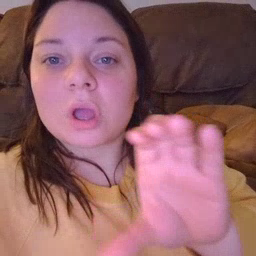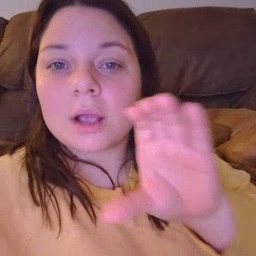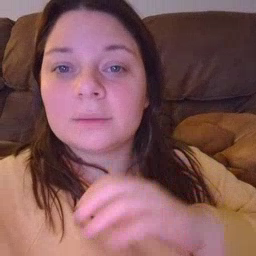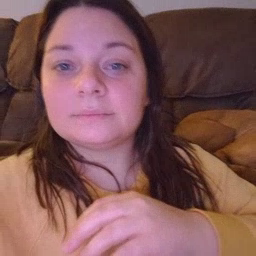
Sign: chocolate